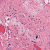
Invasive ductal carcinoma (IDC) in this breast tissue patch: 0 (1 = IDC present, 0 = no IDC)